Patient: sex M, age 63
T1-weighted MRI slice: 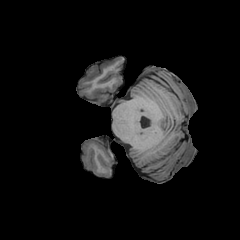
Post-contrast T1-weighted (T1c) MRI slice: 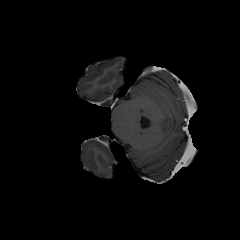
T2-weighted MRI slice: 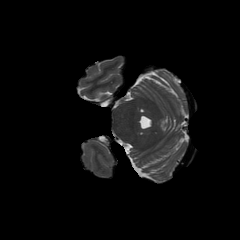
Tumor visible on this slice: no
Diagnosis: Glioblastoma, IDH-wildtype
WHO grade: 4